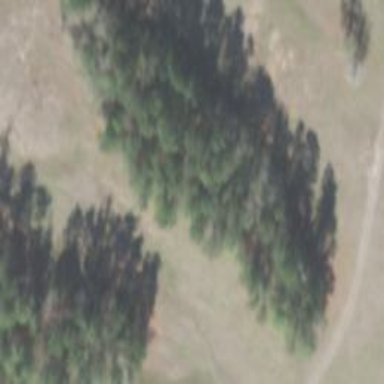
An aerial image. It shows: Woodland consisting mainly of needle-leaved trees.